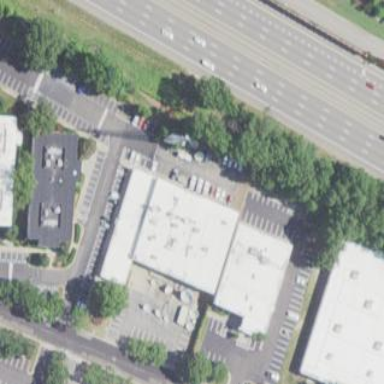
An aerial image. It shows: Commercial building.